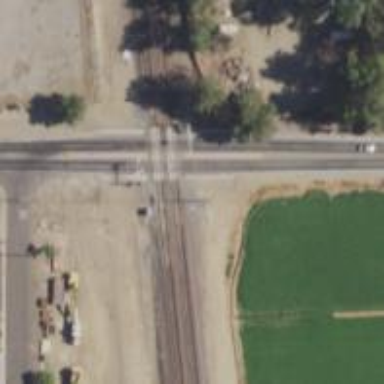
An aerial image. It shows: Level crossing with lights and barriers.